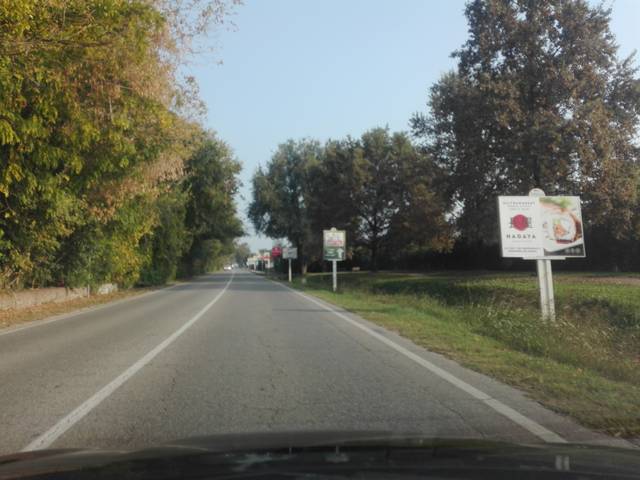
Region: Italy
Coordinates: 45.455, 10.648